Aerial crown-view tile of a tropical tree (Barro Colorado Island, Panama), acquired 20250715:
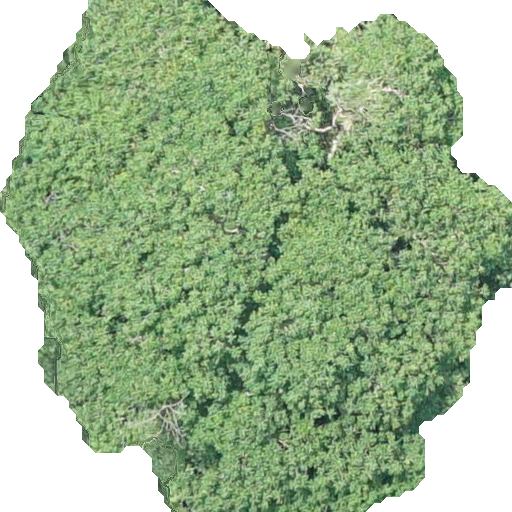
Species: Astronium graveolens
GBIF accepted scientific name: Astronium graveolens
Crown area: 305.716 m²